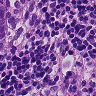
Metastatic tissue present: yes